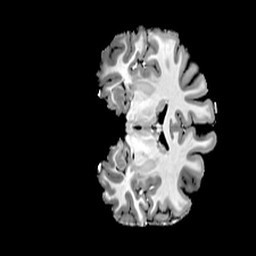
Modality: T1w
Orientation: coronal
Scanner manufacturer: siemens
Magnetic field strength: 7 T